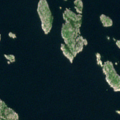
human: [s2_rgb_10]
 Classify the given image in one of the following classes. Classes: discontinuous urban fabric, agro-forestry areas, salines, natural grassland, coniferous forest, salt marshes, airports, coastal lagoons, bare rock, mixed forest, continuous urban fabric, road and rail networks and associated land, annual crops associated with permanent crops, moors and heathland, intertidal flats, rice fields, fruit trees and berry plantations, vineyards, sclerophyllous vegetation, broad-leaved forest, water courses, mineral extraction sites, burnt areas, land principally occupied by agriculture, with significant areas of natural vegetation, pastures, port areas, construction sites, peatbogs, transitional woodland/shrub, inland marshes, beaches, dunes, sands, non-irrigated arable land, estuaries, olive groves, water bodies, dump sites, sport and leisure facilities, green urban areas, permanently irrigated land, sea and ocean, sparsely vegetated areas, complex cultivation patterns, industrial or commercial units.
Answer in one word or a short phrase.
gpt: sea and ocean